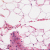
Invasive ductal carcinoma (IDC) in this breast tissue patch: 0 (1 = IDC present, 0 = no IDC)